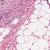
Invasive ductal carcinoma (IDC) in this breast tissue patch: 0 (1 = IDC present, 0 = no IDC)